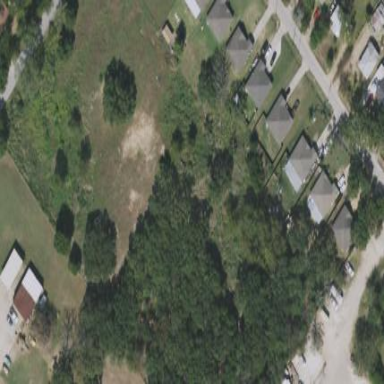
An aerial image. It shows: Grassy plot in zoning area.